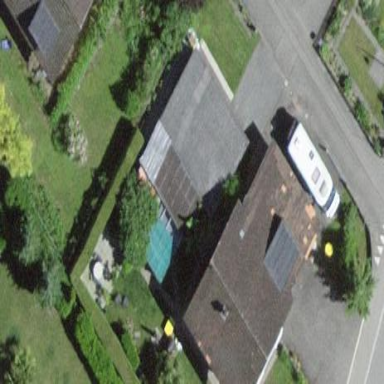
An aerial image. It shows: Garage.